Interaction volume radius: 10 \u00c5
Interaction volume height: 40 \u00c5
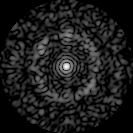
Disorder parameter: 0.8128